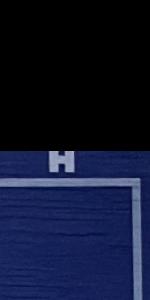
Label: Empty